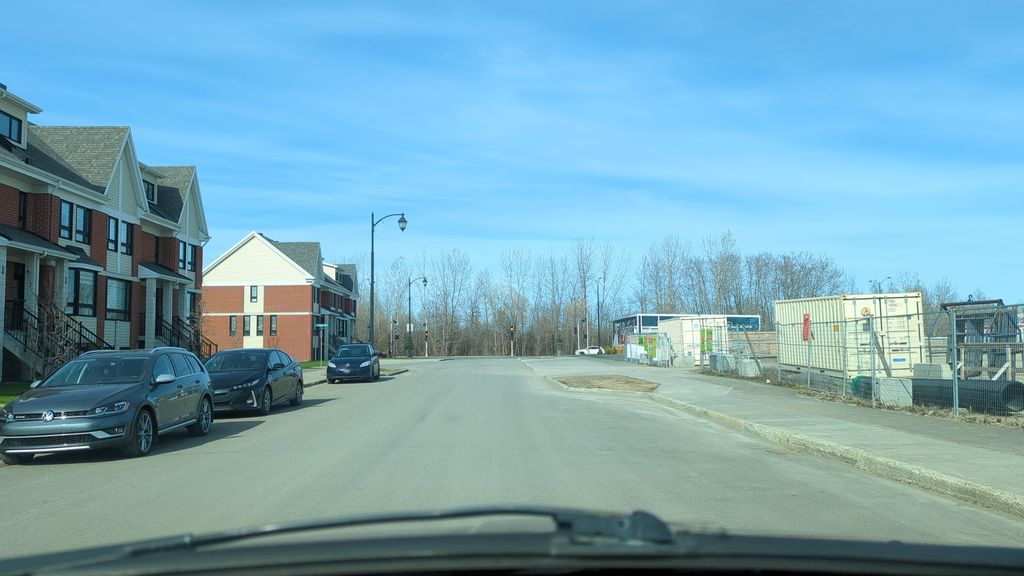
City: quebec_city